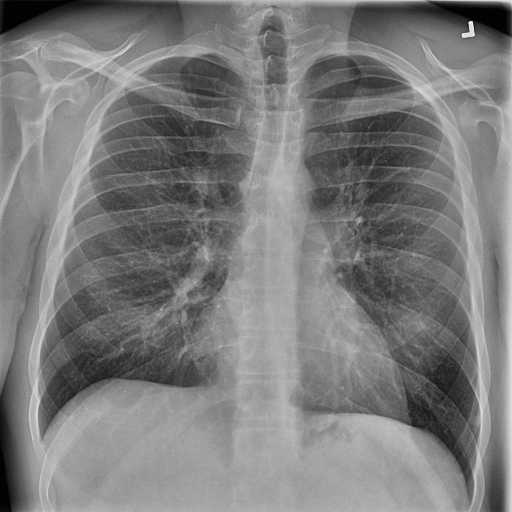
Finding: NORMAL